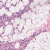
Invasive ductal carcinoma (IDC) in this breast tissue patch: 1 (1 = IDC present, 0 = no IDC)